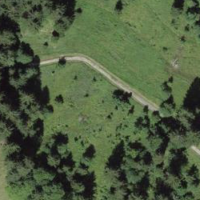
EUNIS habitat code: 31
Species observed at this site:
Ajuga reptans